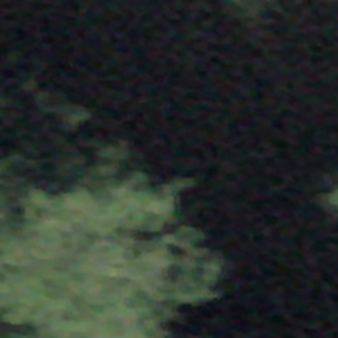
Label: other